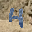
Label: 4